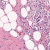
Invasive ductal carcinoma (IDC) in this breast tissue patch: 0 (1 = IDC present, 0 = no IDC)